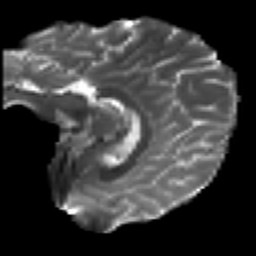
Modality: T2w
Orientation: sagittal
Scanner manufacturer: ge
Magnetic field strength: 3 T
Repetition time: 7.98 s
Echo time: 0.0701 s